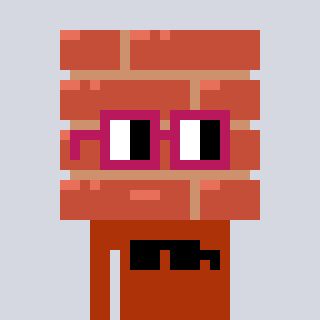
a pixel art character with square dark red glasses, a wall-shaped head and a hotbrown-colored body on a cool background